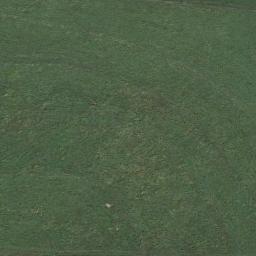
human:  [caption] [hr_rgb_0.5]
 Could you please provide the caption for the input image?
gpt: The meadow is dense but uneven .

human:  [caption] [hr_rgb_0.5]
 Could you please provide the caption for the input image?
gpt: This meadow has evenly distributed dense grasses .

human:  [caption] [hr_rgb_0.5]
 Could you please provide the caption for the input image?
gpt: The entire image is dominated by grass .

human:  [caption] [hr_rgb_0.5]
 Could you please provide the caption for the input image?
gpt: A large lush green meadow covered with green grass .

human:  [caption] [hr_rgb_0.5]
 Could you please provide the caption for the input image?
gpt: A dense meadow with many green grass .